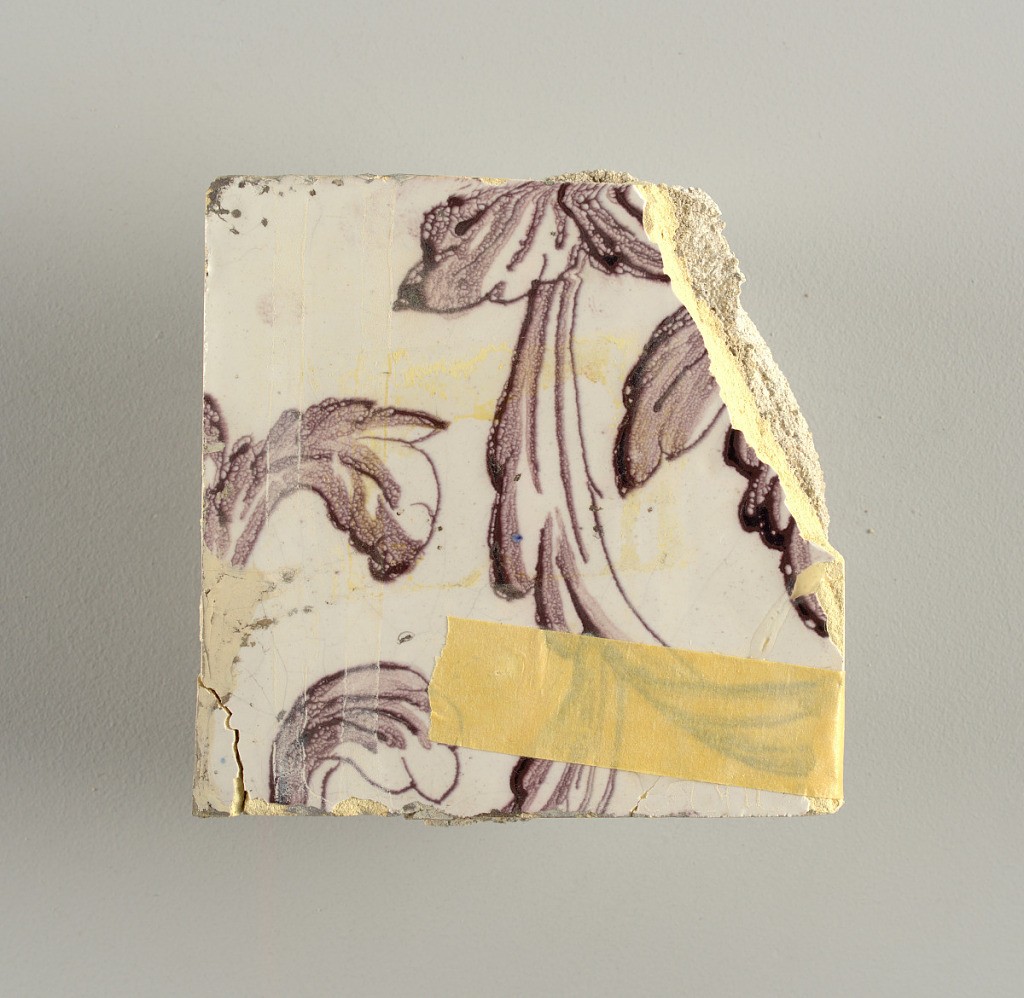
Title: Tile wall facing
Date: ca. 1725
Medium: Tin-glazed earthenware, underglaze
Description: Horizontal rectangle.  Thirty tiles wide and twenty-three tiles high with opening for fireplace eleven tiles wide and ten high.  Foliage arabesques disposed about three vertical axes from which are emphazised by urns at center and right, and at left by the figure of a standing woman carrying an infant on her arm and accompanied by two children.